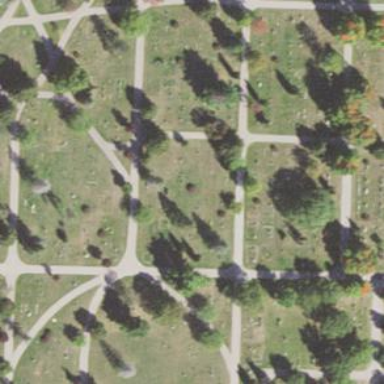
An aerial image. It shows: Sector in the cemetery.